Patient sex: M
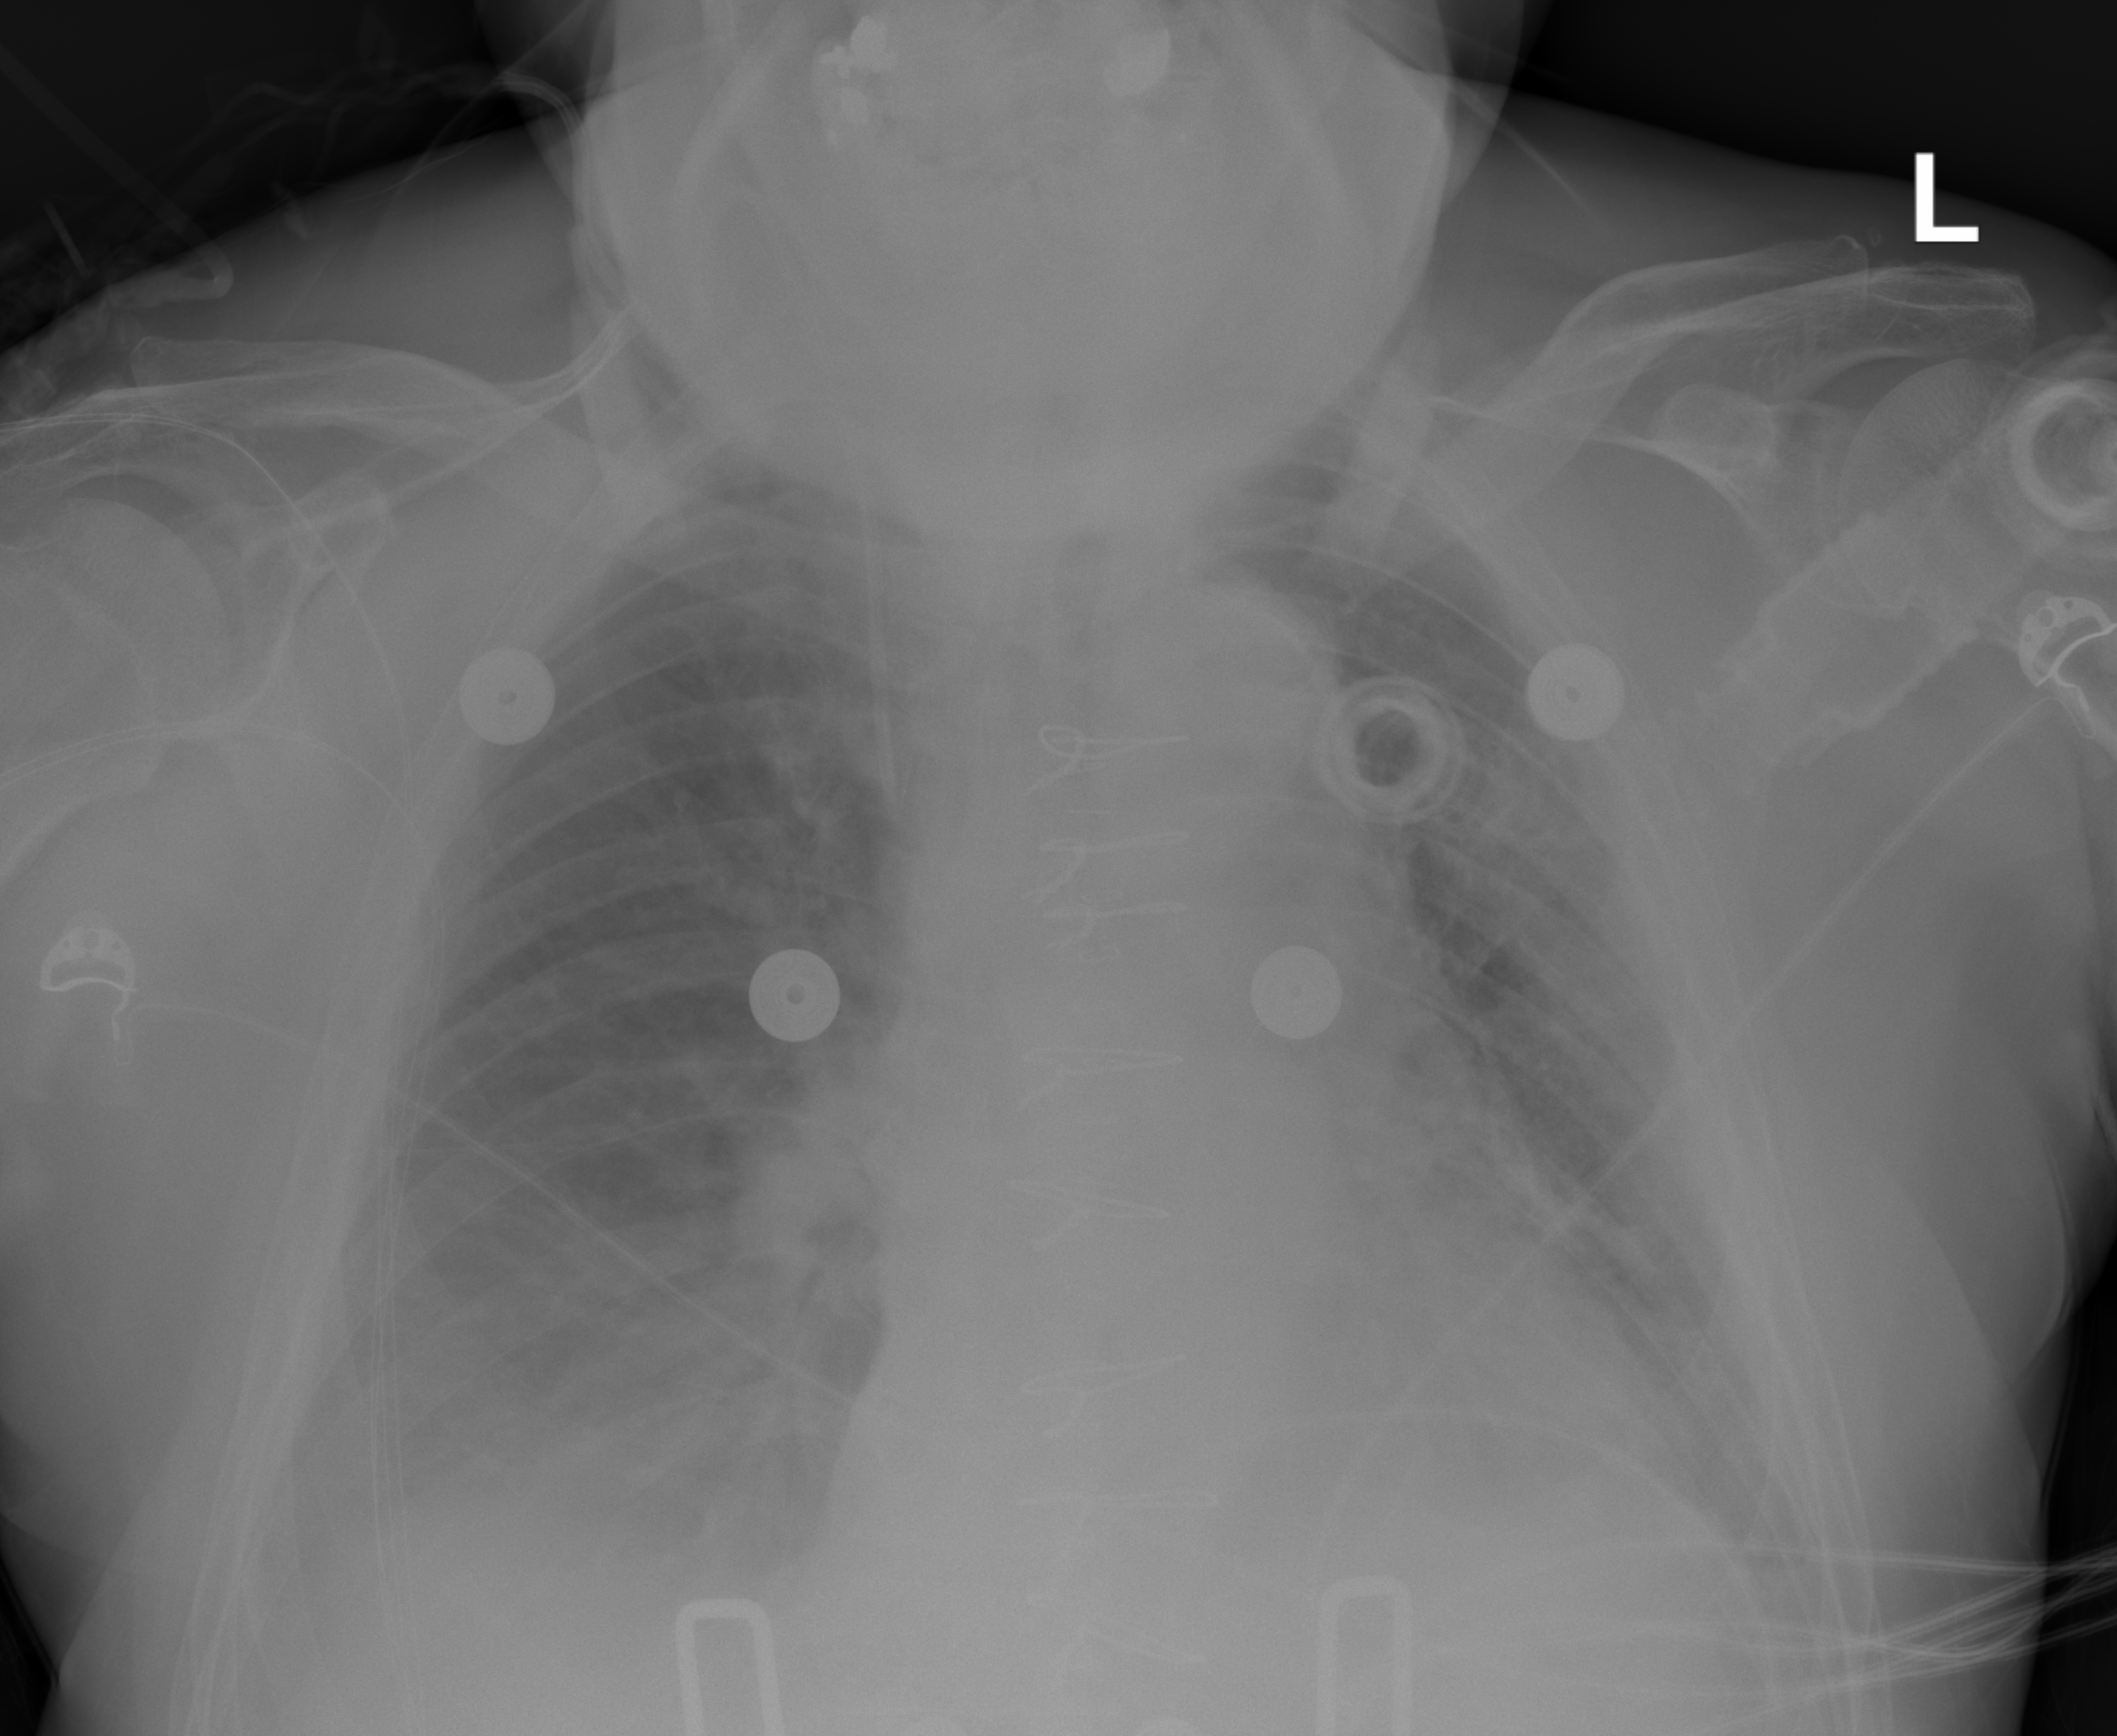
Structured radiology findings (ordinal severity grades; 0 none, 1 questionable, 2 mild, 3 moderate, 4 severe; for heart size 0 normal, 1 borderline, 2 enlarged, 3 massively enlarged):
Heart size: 0
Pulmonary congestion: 2
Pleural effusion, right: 2
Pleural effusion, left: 2
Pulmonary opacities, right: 2
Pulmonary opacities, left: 0
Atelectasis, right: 0
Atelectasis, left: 0